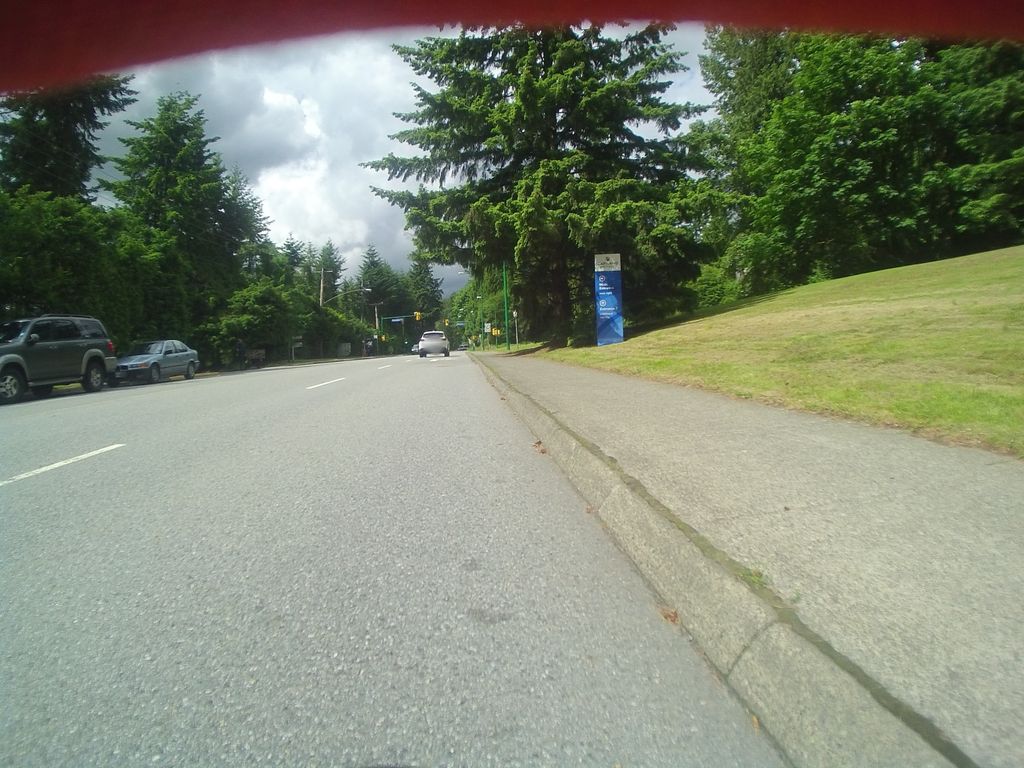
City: vancouver